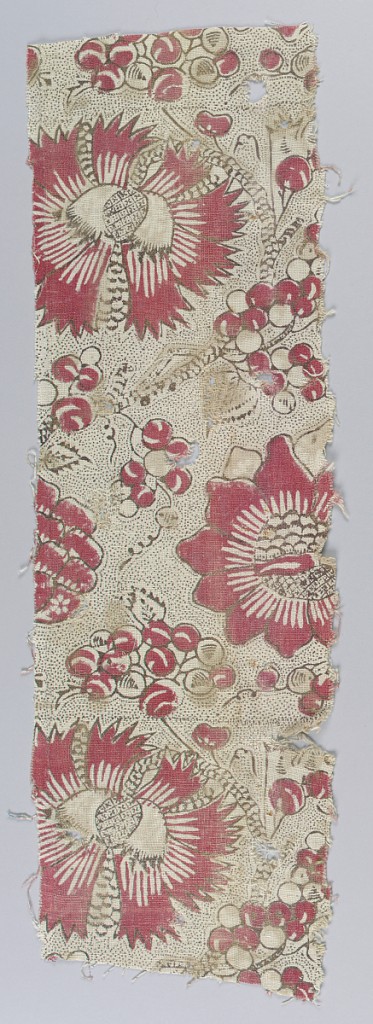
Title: Textile
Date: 1700–1750
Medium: cotton Technique: block printed on plain weave
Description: Printed cotton with a half-drop repeat design of bold carnations and peonies on a vine which branches to form an ogival lattice. In red and black on a black picotage ground.